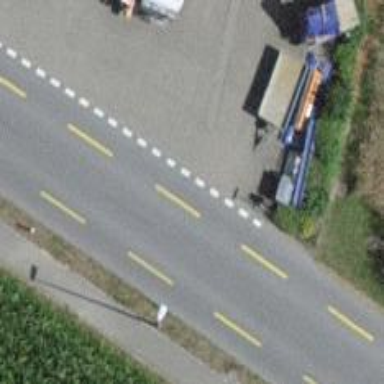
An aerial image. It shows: Tertiary road with designated cycle lane.